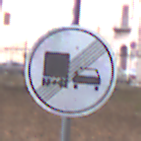
Verkehrszeichen: EndeUeberholverbotKraftfahrzeuge
Umgebung: Outdoor, Suburban
Tageszeit: MorningAfternoon
Wetter: PartlyCloudy
Licht: Natural
Jahreszeit: NotSpecified
Kontrast: LowContrast